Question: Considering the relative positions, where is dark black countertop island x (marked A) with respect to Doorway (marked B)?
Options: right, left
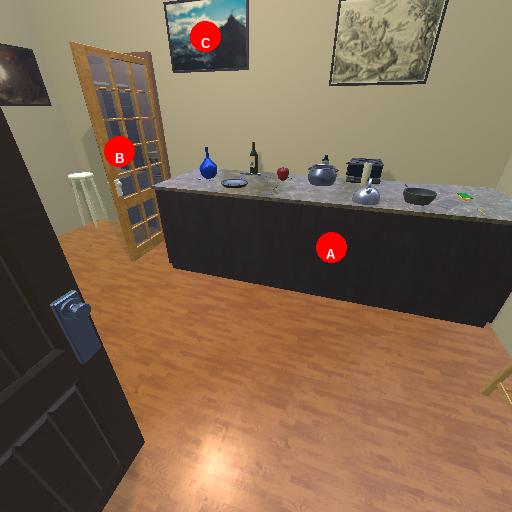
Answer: right